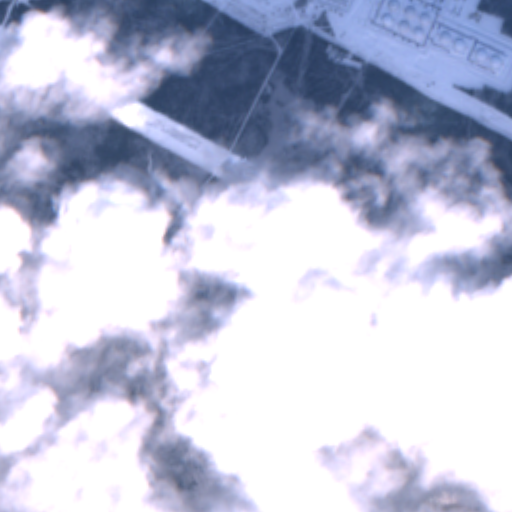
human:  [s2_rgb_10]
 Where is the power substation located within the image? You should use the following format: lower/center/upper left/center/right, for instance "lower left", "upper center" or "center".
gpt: The power substation is located in the upper right of the image.
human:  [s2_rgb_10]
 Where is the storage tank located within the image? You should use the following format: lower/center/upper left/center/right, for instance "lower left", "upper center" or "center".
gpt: The storage tank is located in the upper right of the image.
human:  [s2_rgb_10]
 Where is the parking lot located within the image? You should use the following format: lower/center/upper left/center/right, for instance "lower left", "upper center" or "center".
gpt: There is no parking lot in the image.